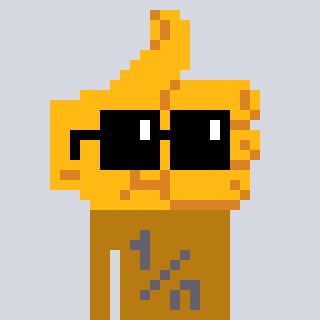
a pixel art character with square black sunglasses, a thumbsup-shaped head and a gold-colored body on a cool background